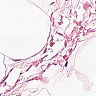
Metastatic tissue present: no